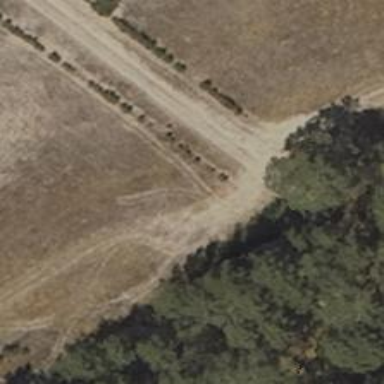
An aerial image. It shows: Sandy track road with grade3 tracktype.